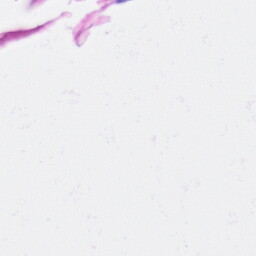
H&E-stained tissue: Heart